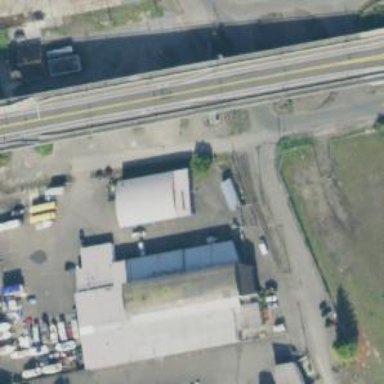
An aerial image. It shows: Rail spur service.